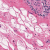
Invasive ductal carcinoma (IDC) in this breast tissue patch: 0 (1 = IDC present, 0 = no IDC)